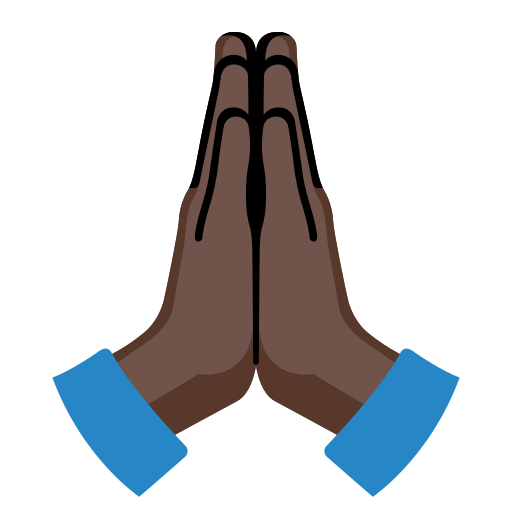
Emoji: 🙏🏿